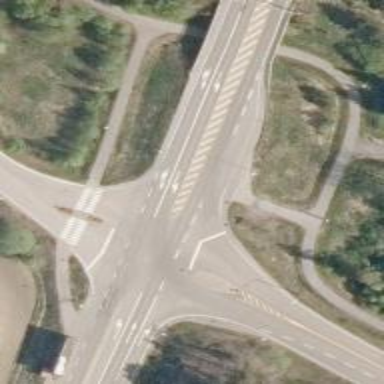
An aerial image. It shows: Secondary road with asphalt surface.